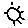
Label: sun